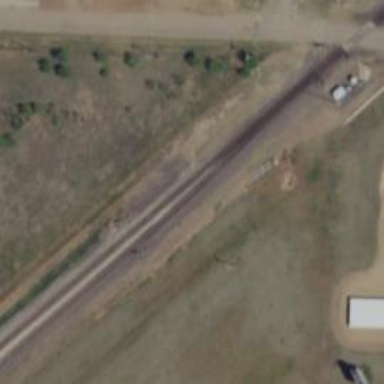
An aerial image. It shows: Railway siding with rails.